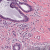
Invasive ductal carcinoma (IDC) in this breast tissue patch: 0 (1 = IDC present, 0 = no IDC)